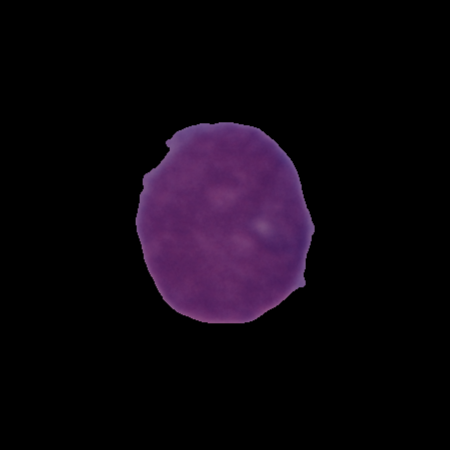
Label: cancer